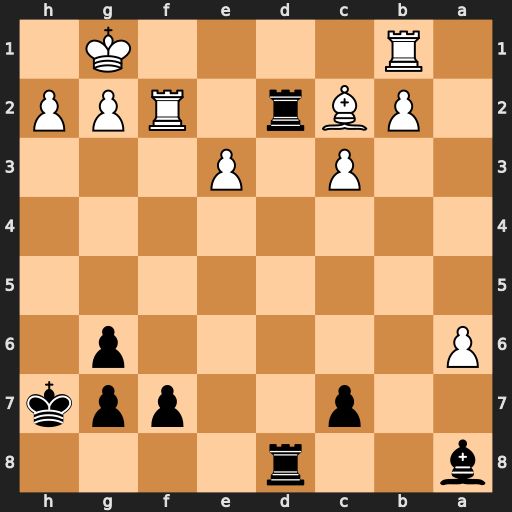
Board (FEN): b2r4/2p2ppk/P5p1/8/8/2P1P3/1PBr1RPP/1R4K1
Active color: b
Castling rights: -
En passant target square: -
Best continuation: Rxf2 Kxf2 Rd2+ Ke1 Rxc2